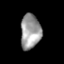
Tissue: skin
Cell type: Epithelial cells
Senescence score: 0.7016
Nuclear area (px): 688
Mean DAPI intensity: 155.308